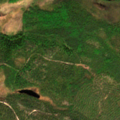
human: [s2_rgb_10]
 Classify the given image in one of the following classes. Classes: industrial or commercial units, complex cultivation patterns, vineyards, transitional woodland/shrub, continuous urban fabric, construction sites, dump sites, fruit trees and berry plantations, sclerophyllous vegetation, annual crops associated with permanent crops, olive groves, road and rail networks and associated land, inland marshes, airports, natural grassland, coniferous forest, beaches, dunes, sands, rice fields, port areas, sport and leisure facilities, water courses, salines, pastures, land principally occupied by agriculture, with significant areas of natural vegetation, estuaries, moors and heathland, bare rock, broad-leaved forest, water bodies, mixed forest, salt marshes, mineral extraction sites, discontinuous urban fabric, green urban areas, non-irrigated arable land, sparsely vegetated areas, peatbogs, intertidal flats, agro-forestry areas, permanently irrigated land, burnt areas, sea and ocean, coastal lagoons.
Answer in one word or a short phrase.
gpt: coniferous forest, mixed forest, transitional woodland/shrub